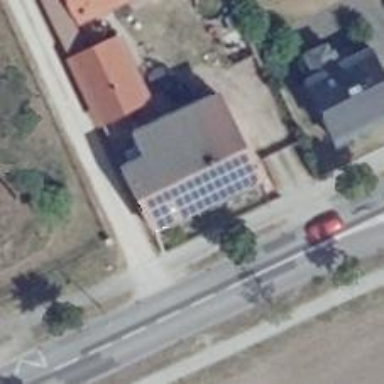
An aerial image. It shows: Small solar photovoltaic panel used as generator to produce electricity.